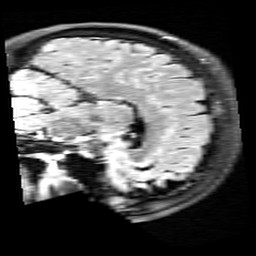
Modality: FLAIR
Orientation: sagittal
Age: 70
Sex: female
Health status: healthy
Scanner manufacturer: siemens
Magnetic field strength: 3 T
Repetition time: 9 s
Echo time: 0.088 s